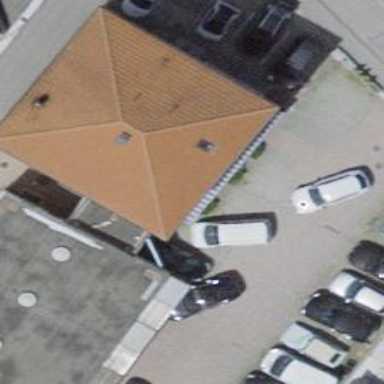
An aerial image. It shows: Bar.